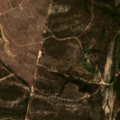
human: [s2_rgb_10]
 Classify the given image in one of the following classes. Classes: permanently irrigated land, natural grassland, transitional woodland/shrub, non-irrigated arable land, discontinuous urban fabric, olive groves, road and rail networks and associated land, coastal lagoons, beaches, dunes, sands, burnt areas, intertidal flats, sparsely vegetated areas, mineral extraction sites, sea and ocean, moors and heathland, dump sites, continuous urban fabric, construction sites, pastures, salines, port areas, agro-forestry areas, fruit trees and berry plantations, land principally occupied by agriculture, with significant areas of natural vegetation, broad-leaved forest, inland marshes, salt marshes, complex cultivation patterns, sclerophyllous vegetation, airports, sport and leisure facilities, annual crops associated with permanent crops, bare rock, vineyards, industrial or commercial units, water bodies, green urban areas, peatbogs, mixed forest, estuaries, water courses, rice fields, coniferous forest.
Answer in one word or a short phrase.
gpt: complex cultivation patterns, broad-leaved forest, transitional woodland/shrub